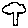
Label: tree